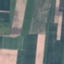
Land use / land cover: AnnualCrop